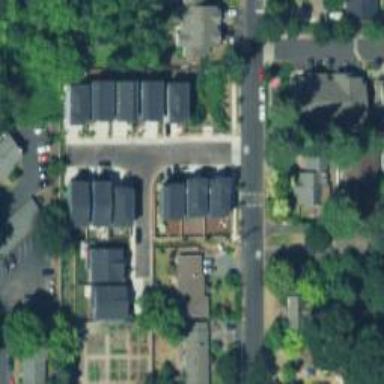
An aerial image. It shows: Residential road with sidewalk on the left.